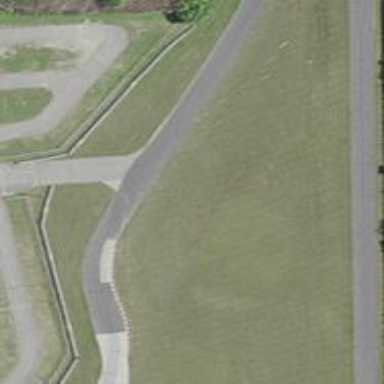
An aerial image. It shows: Motor sport raceway.